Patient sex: M
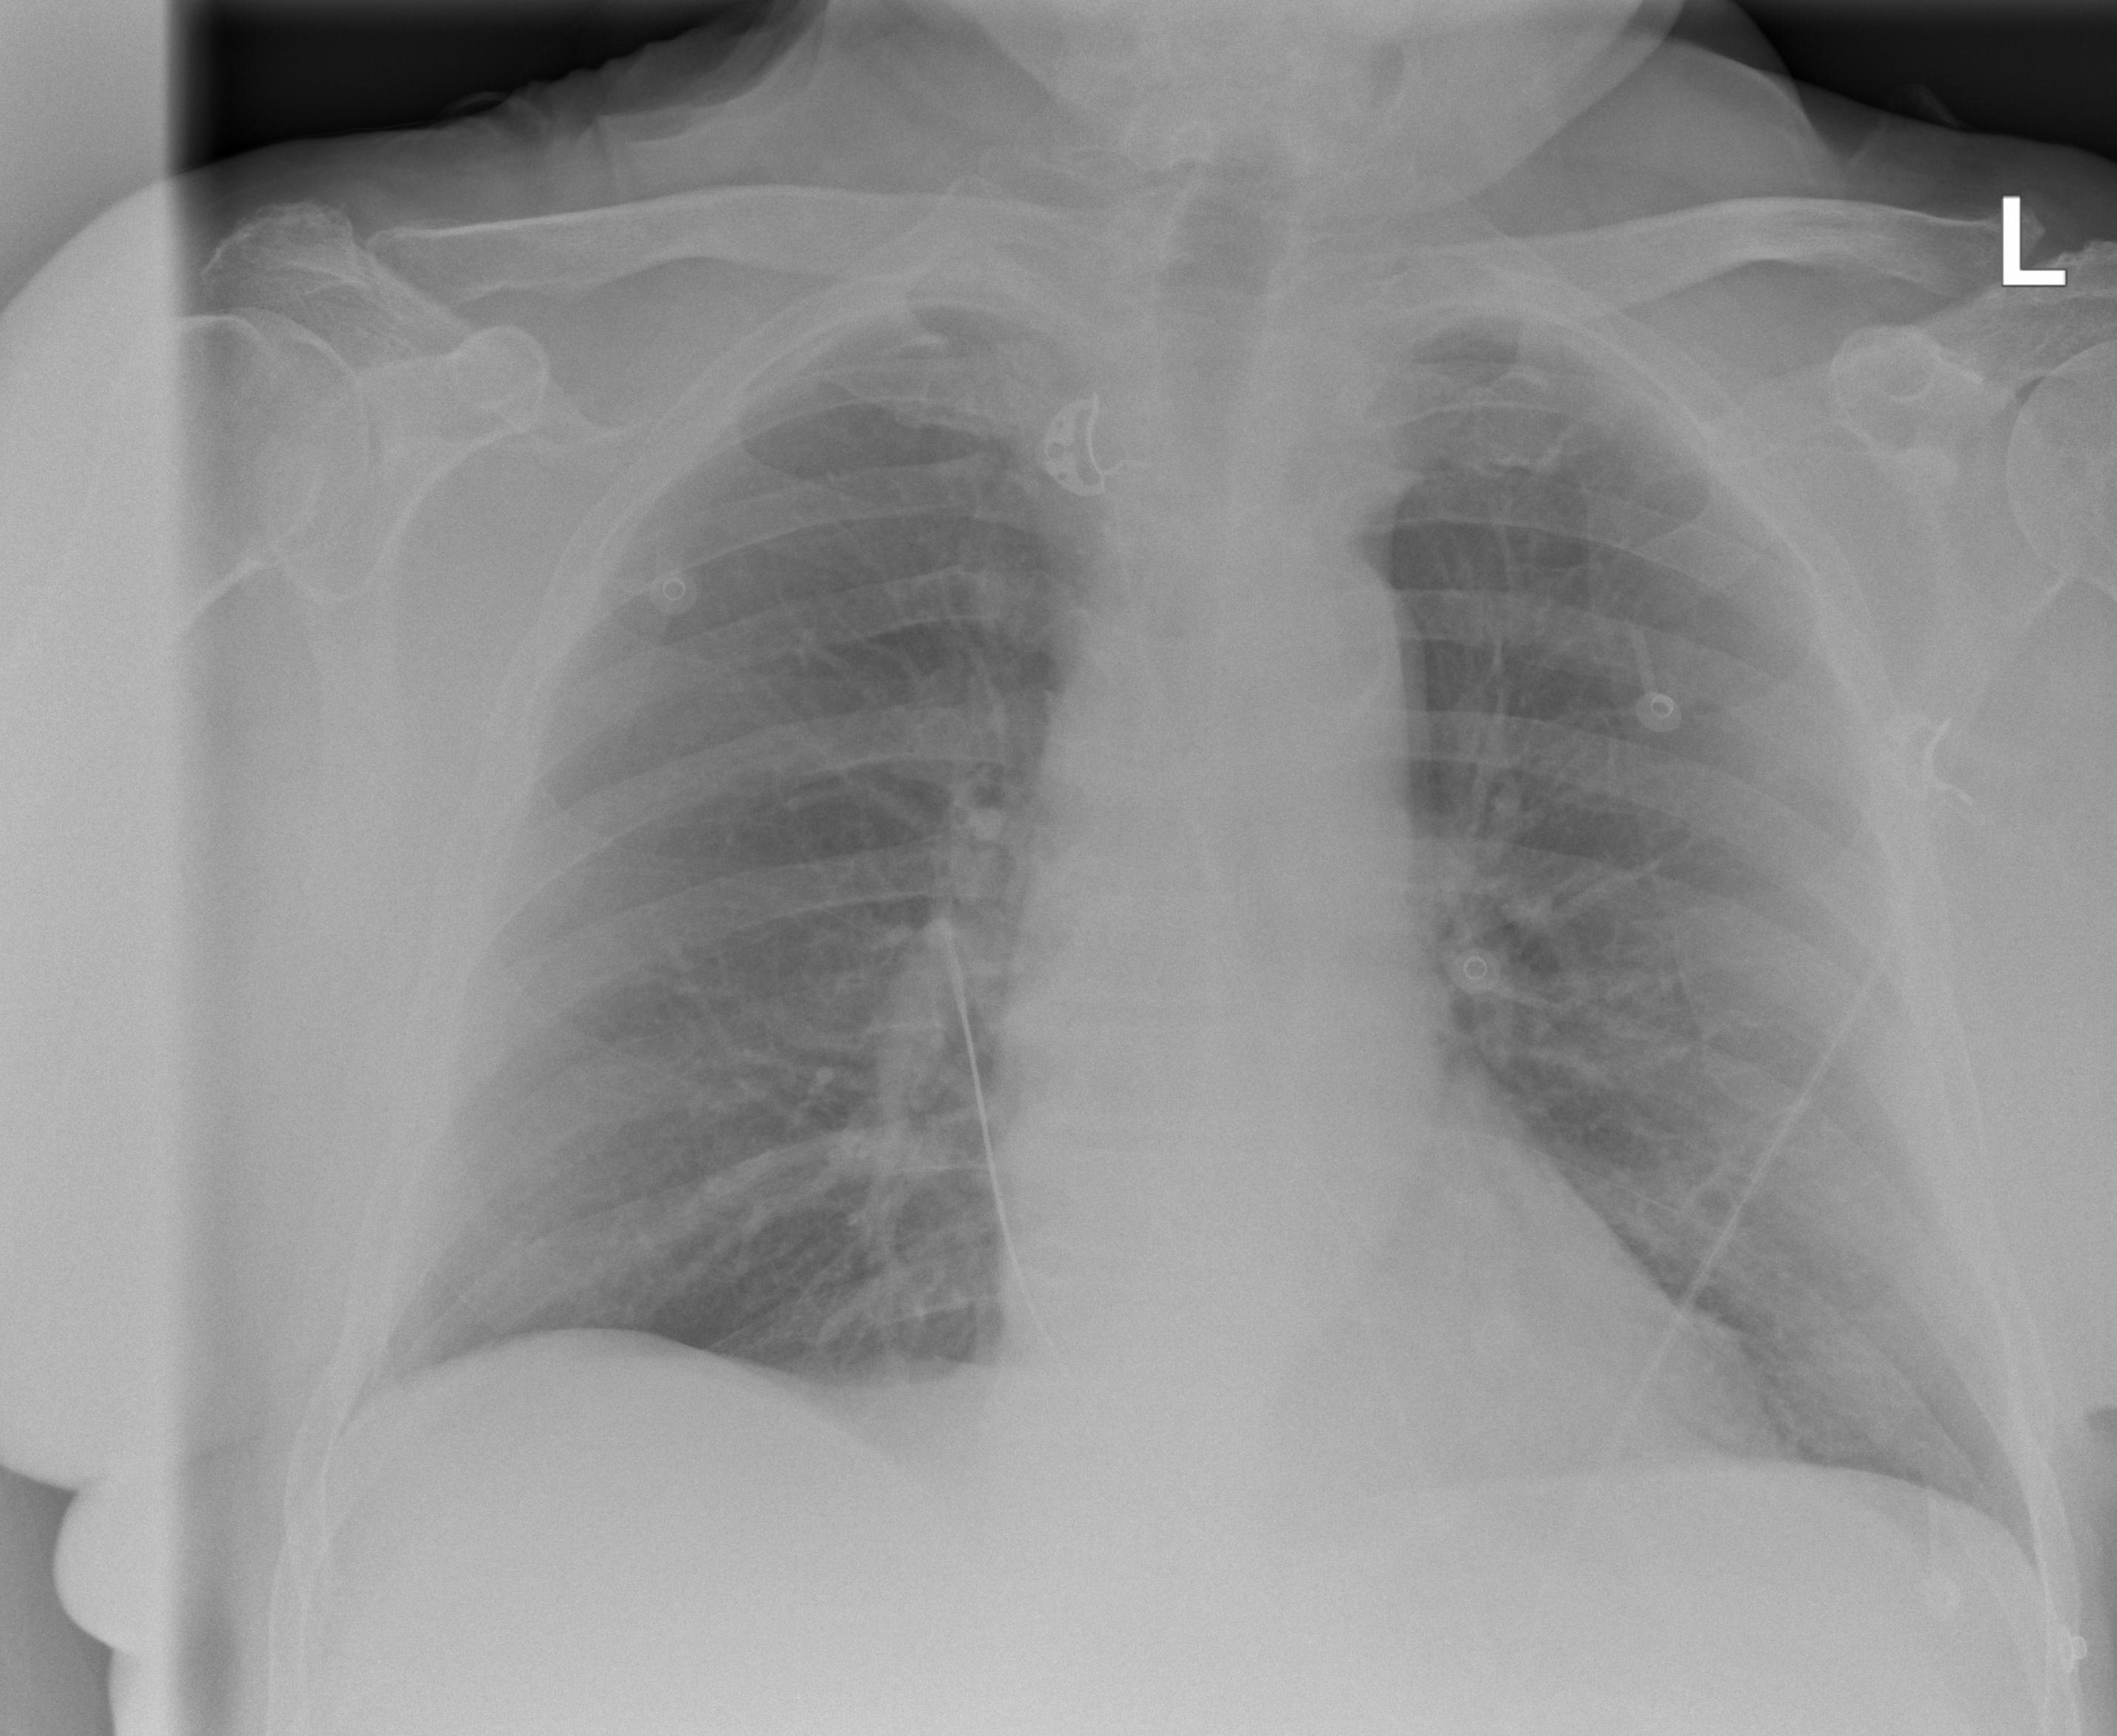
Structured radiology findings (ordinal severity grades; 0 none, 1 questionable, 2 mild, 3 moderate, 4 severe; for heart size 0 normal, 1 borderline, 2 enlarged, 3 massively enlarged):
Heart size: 0
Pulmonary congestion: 0
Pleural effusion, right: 0
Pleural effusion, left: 0
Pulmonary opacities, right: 0
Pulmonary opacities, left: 0
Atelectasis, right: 2
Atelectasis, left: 0